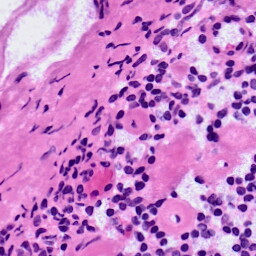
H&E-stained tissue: LymphNode